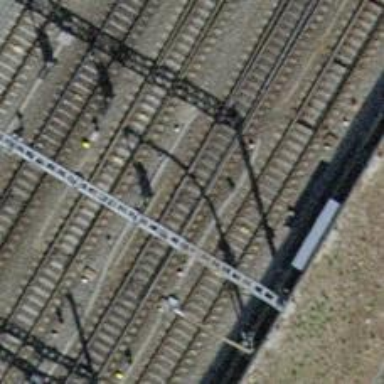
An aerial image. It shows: Single-track electrified railway with contact line.